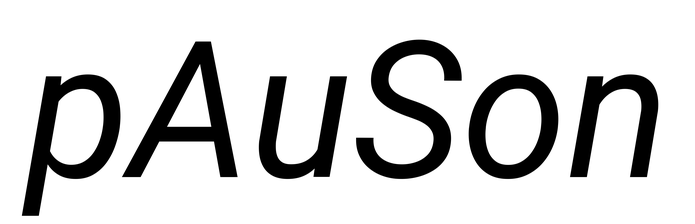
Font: Roboto-Italic_Italic